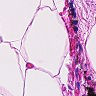
Metastatic tissue present: no